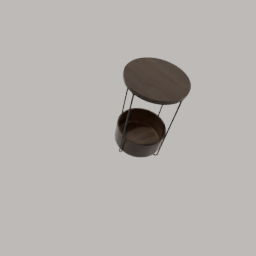
Label: furniture